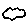
Label: cloud